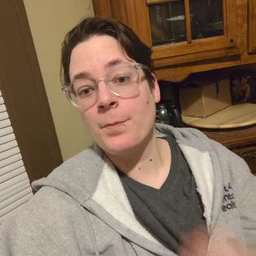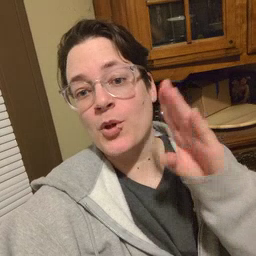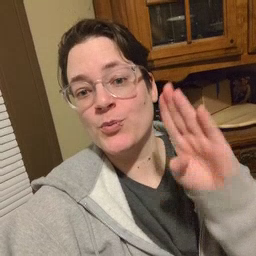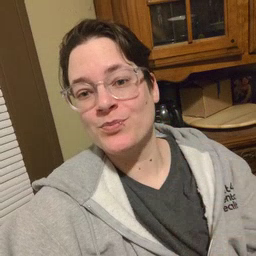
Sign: blue